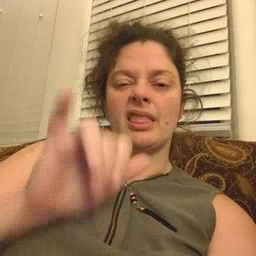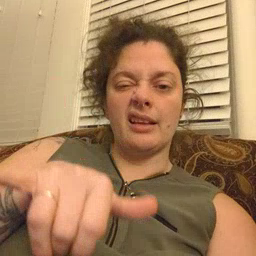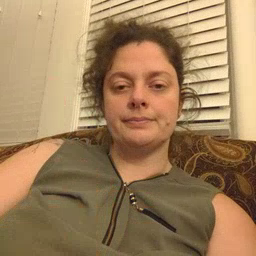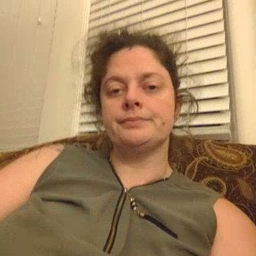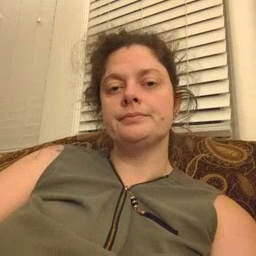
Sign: that